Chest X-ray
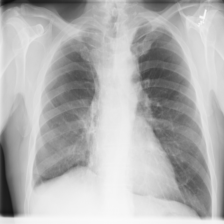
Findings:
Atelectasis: negative
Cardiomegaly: negative
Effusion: negative
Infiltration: negative
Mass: negative
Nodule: negative
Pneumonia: negative
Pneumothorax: negative
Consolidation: negative
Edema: negative
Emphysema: negative
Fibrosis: negative
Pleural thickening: negative
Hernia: negative